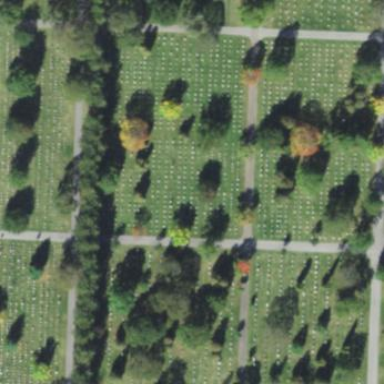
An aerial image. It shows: Historical memorial located in graveyard.